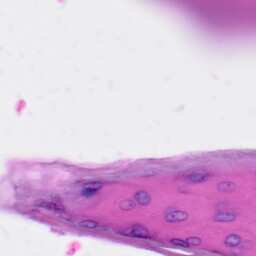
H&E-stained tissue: Skin